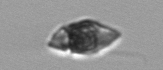
Label: Amphidinium